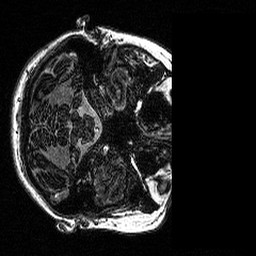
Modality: MP2RAGE
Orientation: axial
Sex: female
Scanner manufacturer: siemens
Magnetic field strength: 3 T
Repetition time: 5 s
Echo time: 0.00292 s